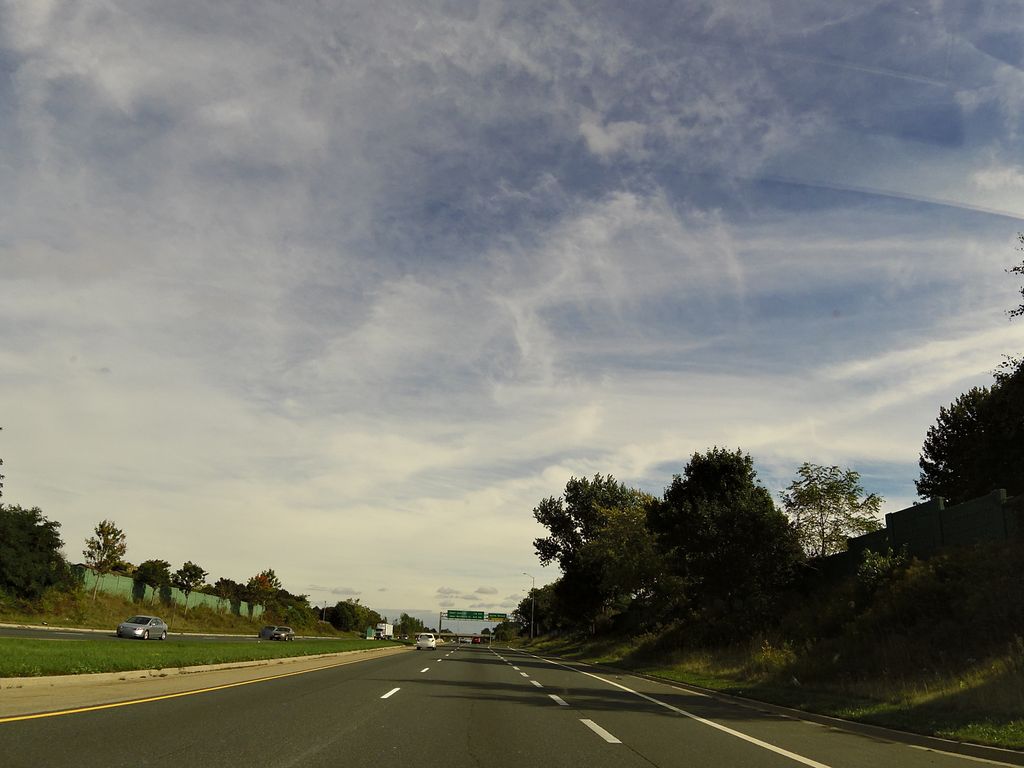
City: hamilton